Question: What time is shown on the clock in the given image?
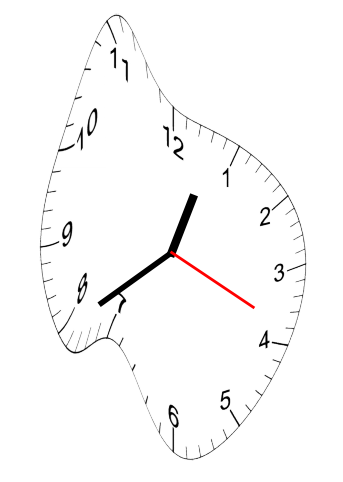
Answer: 12:39:19